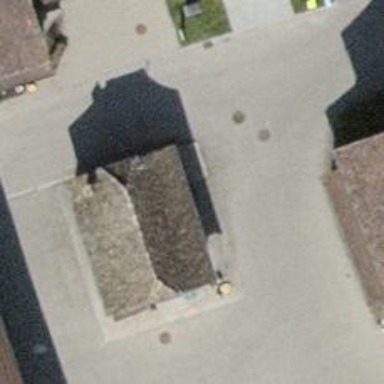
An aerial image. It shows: Brown bench.